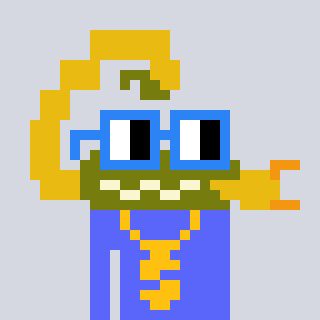
a pixel art character with square blue glasses, a scorpion-shaped head and a purple-colored body on a cool background